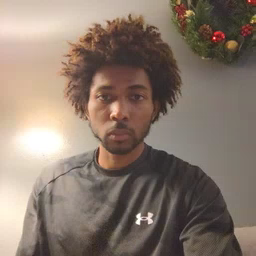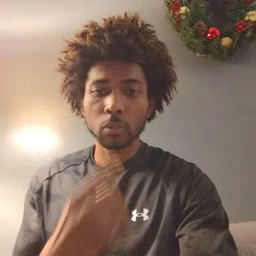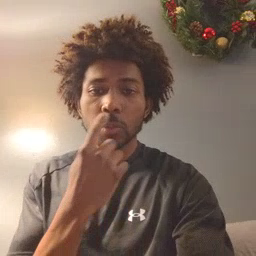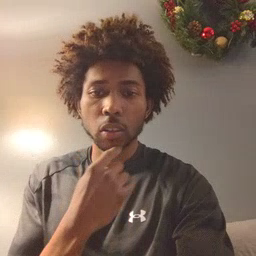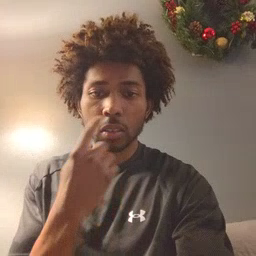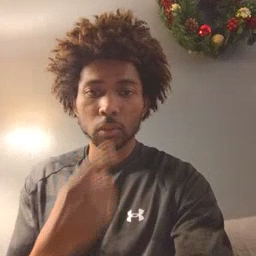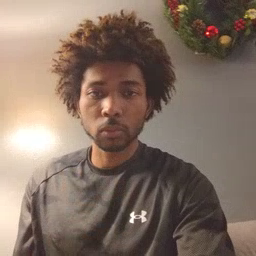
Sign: mouth